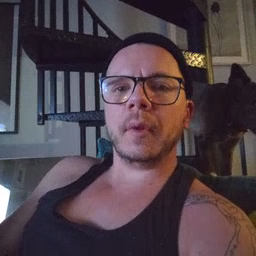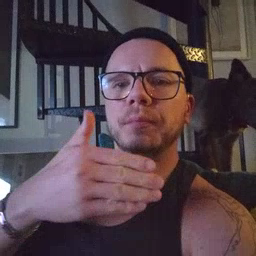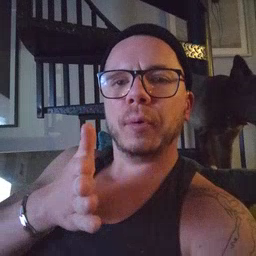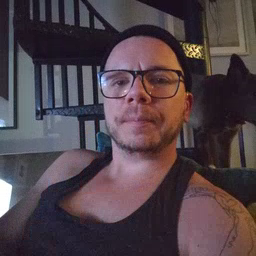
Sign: room